Question: I am trying to access the reporting server properties in SSMS. But the link seems disabled and cant change any properties in there. Have attached a screenshot. Does anyone have an idea why its disabled.

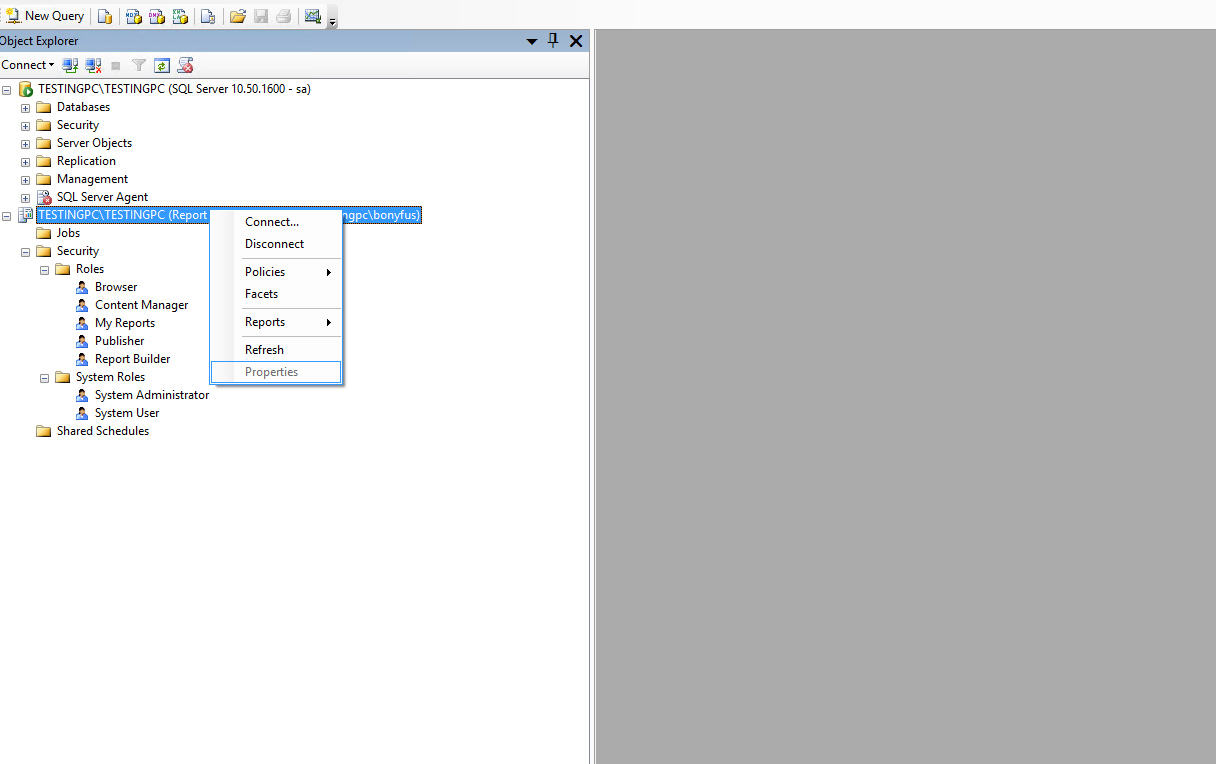
Answer: I would check that the user running SSMS above has the report server role.
Check this in Report Manager under -> .

The other thing to note is that by default only the group has this role. If you have UAC enabled this can cause issues; if you think you are already in this group you have to make sure you're loading SSMS with to prevent any UAC restrictions.